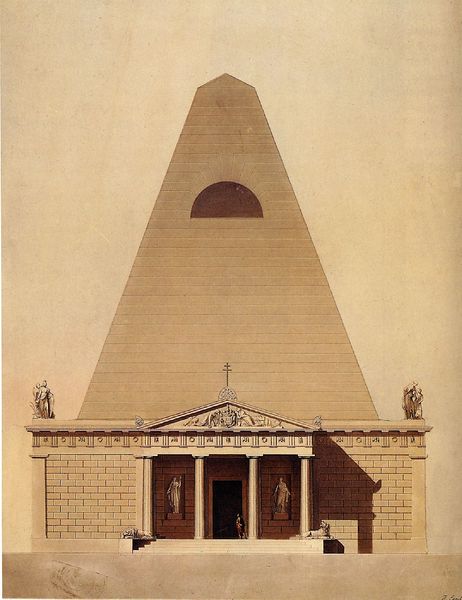
Titel: Entwurf für das Festetics-Mausoleum zu Keszthely
Künstler: Franz Engel
Schlagwörter: schatten, sand, braun, licht, skizze, säulen, tür, zeichnung, architektur, stein, steine, sonne, turm, skulptur, fassade, wüste, giebel, mauer, figuren, treppe, stufen, kreuz, groß, entwurf, architrav, halbkreis, gesims, skulpturen, statuen, antik, obelisk, tempel, gottheit, pyramide, römisch, ägyptisch, ägypten, bauwerk, nischen, grabmahl, archetraph, orthodoxes kreuz, ägxpten